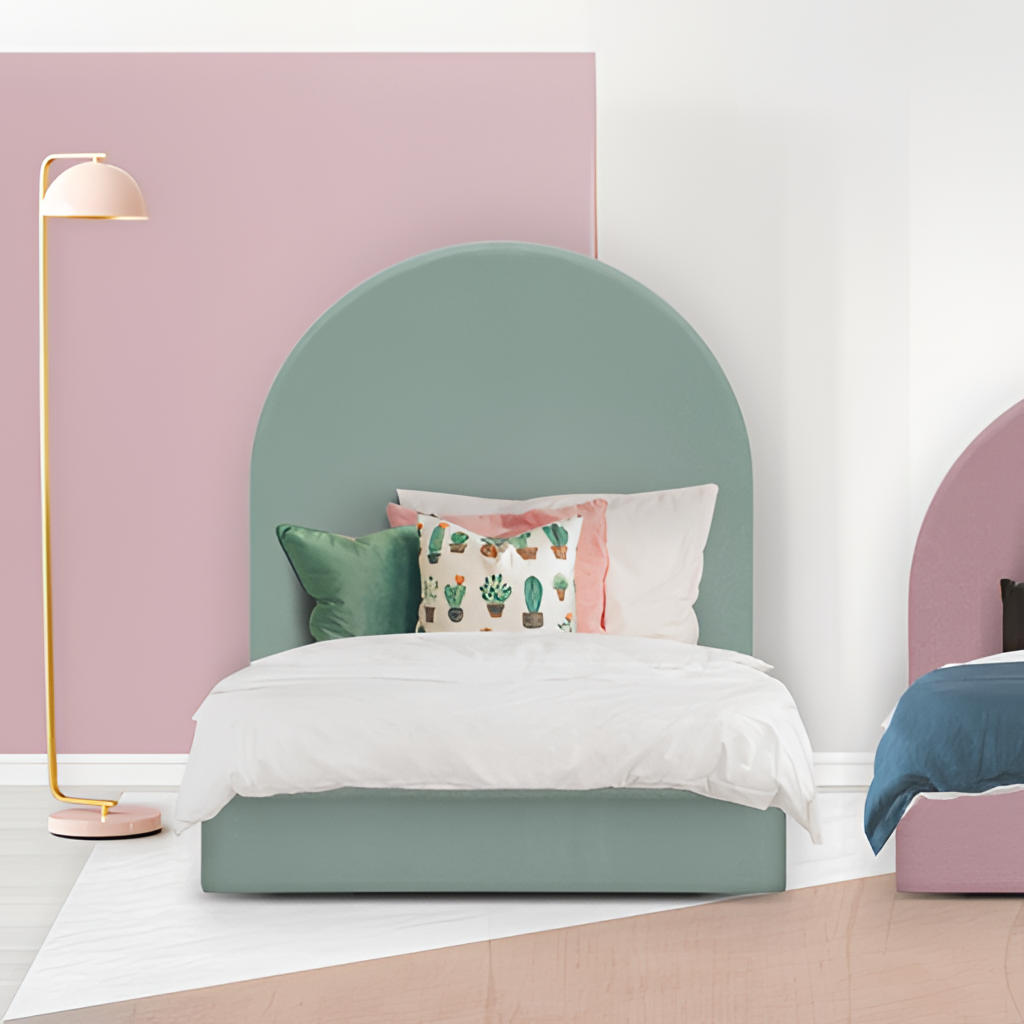
bedroom, teal fabric bed, contemporary, paint wallpaper, with horizontal two tone pattern, wood flooring, with plank pattern